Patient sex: F
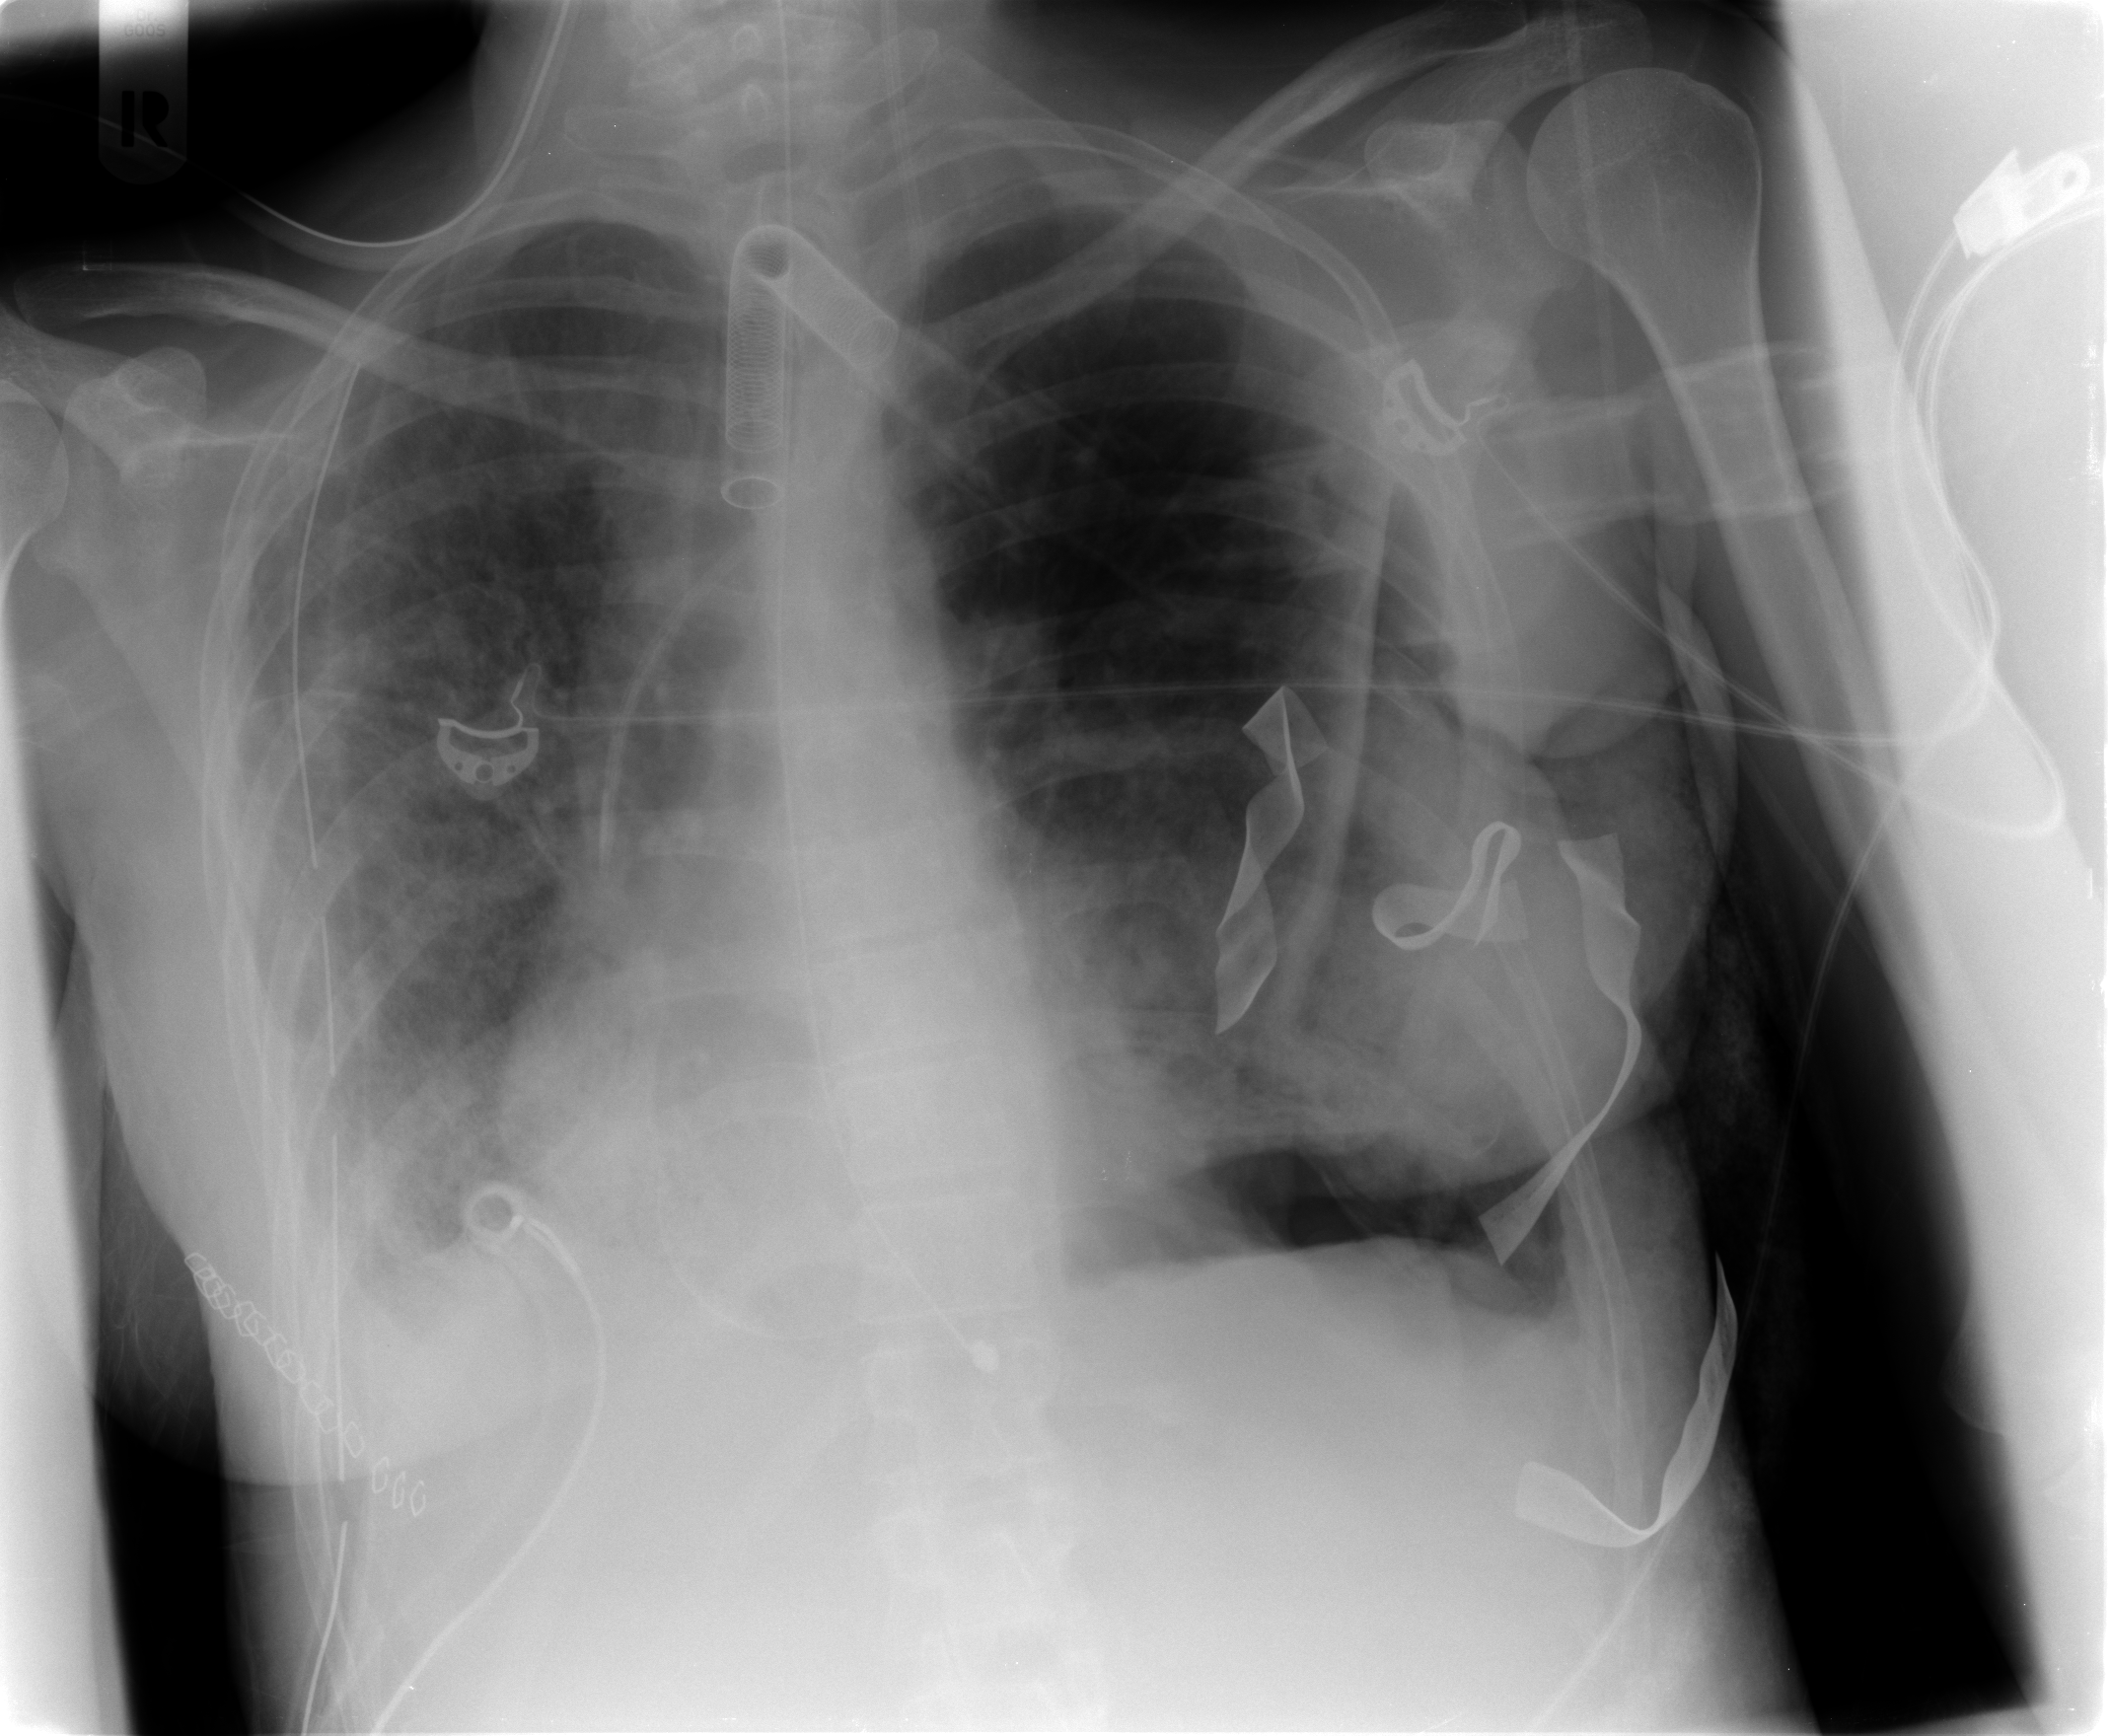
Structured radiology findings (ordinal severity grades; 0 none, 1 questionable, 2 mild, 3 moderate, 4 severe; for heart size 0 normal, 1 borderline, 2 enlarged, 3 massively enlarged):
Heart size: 0
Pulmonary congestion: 1
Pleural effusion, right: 2
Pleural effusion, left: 1
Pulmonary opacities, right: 2
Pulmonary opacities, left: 2
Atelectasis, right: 2
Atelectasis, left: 2